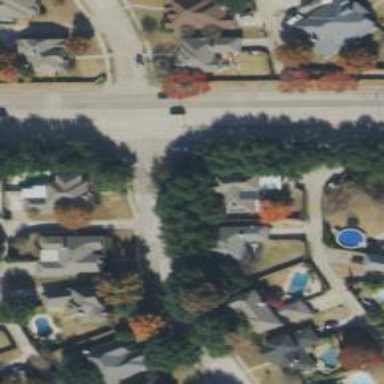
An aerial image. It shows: Secondary road with separate sidewalks.